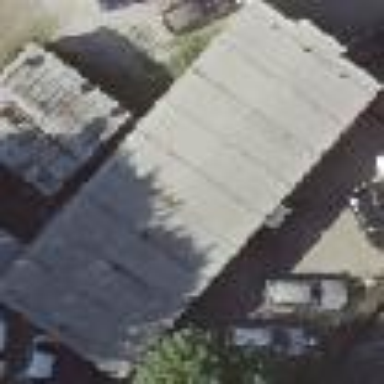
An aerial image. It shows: Retail building housing car shop.